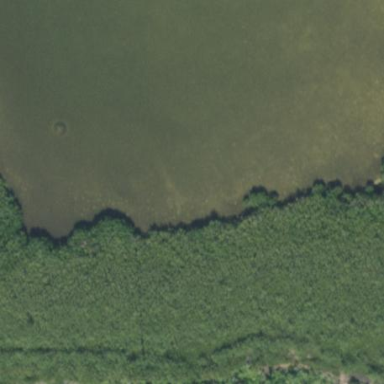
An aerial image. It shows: Saltmarsh wetland area.